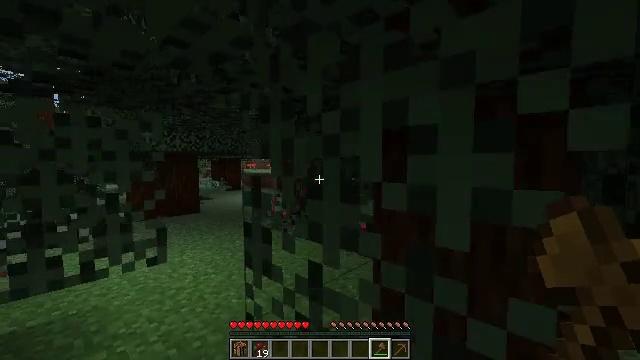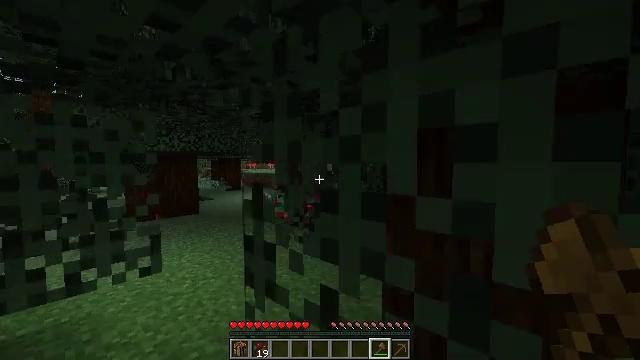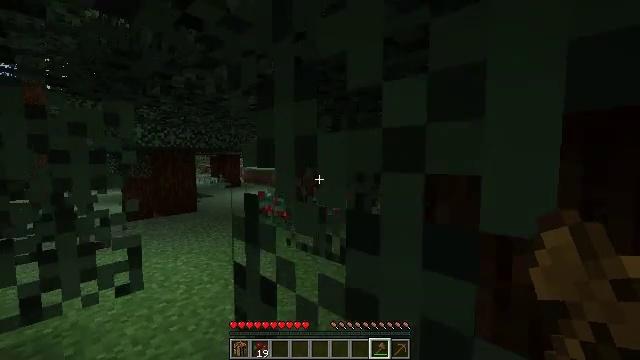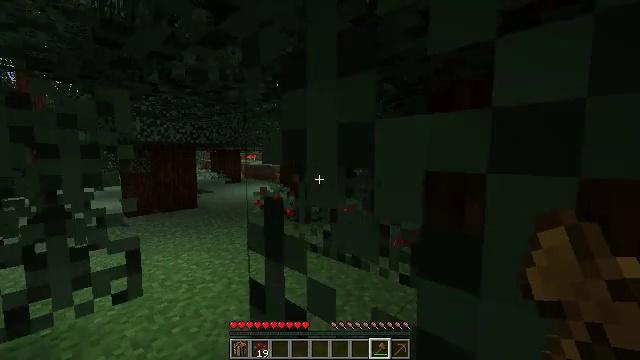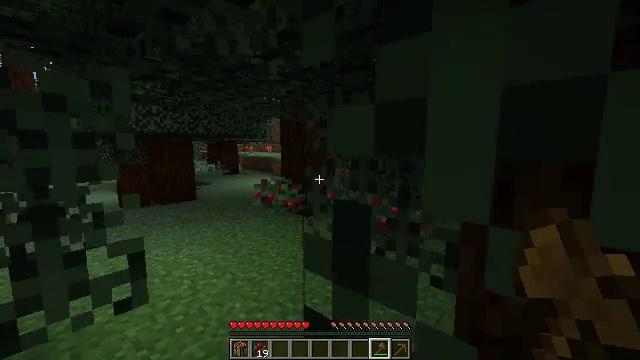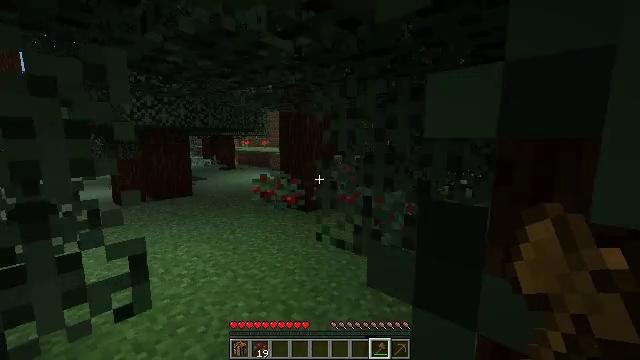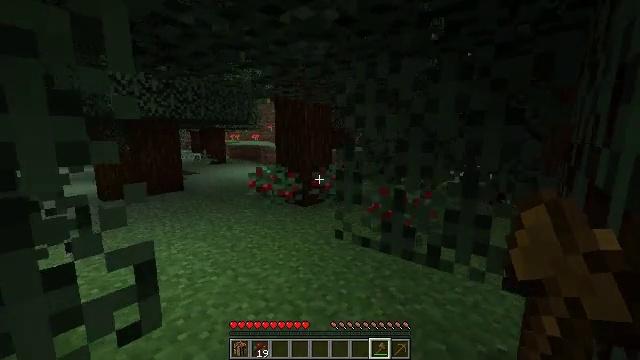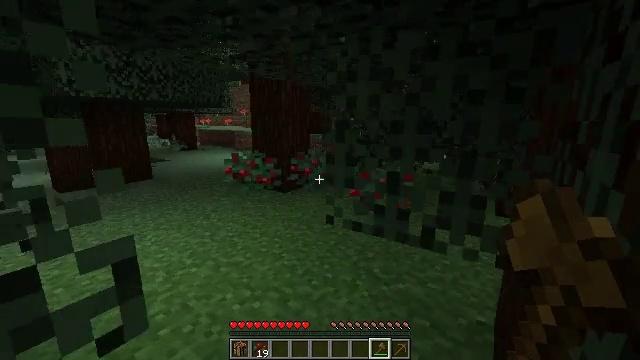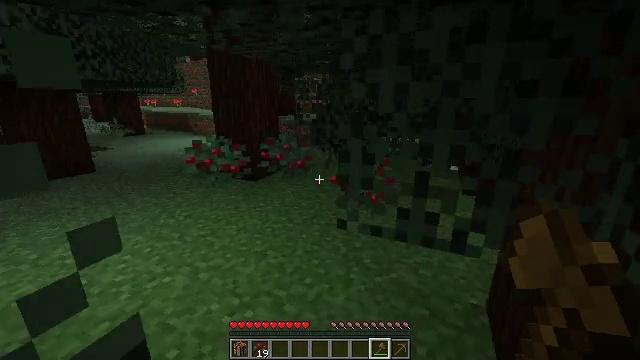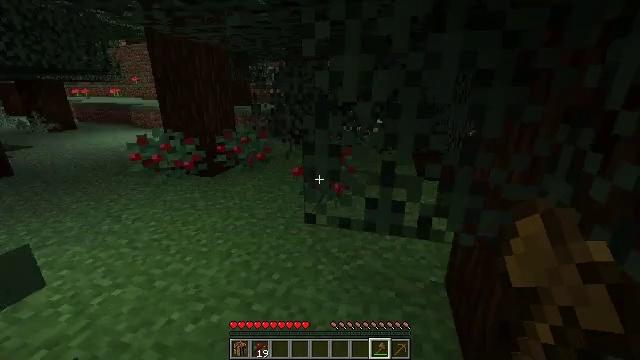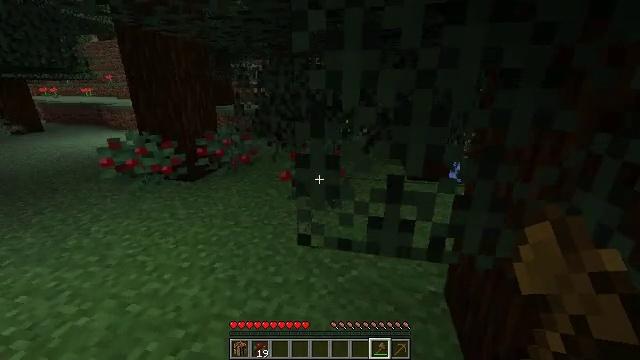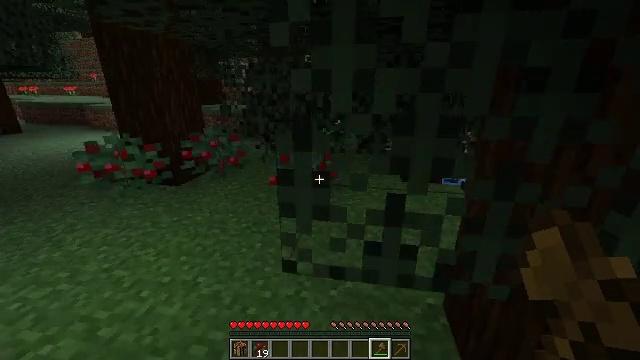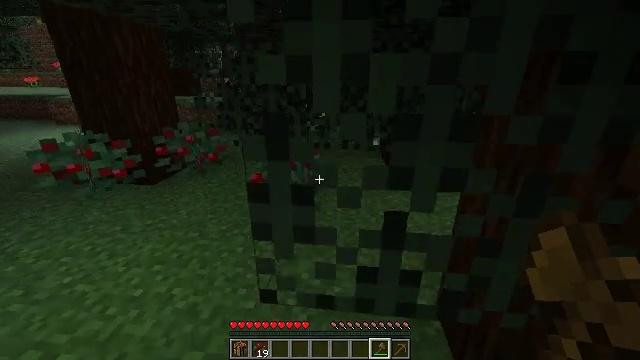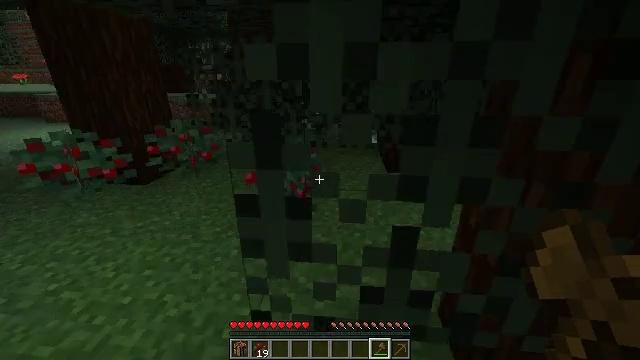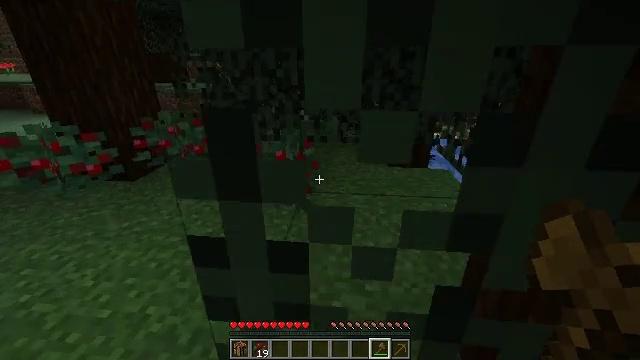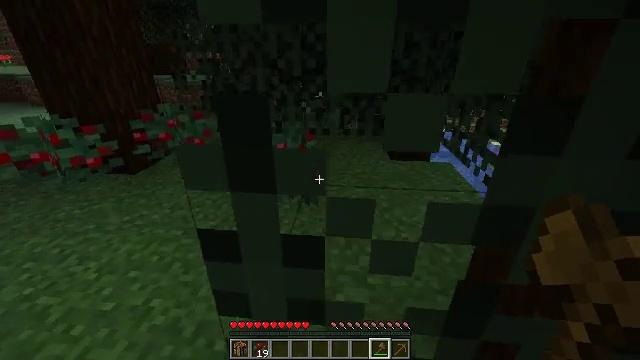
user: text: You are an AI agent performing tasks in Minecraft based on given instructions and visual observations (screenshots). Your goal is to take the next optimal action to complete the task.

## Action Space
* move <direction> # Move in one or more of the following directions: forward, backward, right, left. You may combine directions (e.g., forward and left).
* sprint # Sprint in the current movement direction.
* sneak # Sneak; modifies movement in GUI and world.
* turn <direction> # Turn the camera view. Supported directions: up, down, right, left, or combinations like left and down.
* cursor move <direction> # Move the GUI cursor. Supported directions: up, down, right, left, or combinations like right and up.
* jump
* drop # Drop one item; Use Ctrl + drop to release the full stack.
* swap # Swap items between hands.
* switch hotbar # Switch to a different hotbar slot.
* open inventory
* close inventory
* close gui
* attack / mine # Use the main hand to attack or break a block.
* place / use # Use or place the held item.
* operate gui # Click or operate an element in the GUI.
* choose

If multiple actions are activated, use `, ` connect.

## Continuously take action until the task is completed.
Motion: motion action
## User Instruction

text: Clear the sweet berry bush to collect the sweet berries.
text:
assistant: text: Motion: move forward
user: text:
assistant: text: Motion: move forward
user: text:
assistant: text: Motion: move forward, turn down
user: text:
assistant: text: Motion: move forward and move left, turn down
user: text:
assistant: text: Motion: move forward and move left, turn down
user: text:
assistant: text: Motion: move forward and move left, turn right and down
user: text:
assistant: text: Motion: move forward and move left, turn right and down
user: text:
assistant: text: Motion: move forward and move left, turn right and down
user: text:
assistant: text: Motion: move forward, turn right and down
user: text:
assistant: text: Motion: move forward, turn right
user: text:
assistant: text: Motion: move forward, turn right
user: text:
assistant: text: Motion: move forward, turn right and down
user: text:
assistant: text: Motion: move forward
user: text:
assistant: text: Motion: move forward, turn down
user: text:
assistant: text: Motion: move forward and move left, turn down
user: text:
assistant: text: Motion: move forward and move left
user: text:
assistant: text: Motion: move forward and move left
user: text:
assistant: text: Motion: move forward and move left
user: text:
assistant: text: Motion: move forward and move left, turn right and down
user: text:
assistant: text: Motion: move forward and move left, turn right and down
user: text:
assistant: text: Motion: move forward and move left, turn right
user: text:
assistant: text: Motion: move forward and move left, turn right and down
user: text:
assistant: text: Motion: move forward and move left, turn right and down
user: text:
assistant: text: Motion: move forward, turn right and down
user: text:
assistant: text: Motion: move forward and move right
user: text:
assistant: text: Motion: move forward and move right
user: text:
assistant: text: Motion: move forward and move right, turn down, attack / mine
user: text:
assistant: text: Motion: move forward and move right, turn left and down, attack / mine
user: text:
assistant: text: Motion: move forward, turn left, attack / mine
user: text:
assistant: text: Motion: move forward and move left, turn left and up, attack / mine